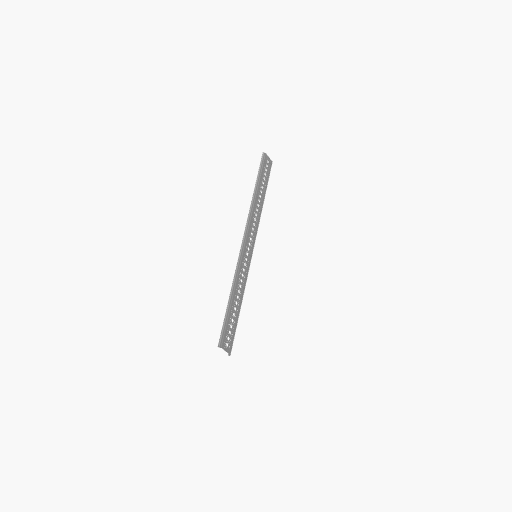
Part: RailChannel37H